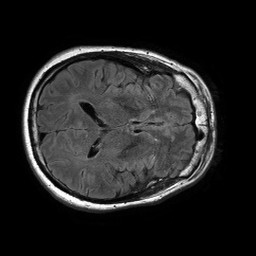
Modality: FLAIR
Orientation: axial
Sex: male
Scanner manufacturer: philips
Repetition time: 11 s
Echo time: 0.125 s